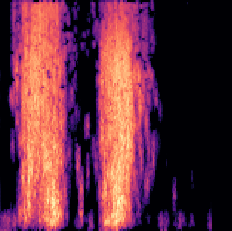
Sound class: Sea waves